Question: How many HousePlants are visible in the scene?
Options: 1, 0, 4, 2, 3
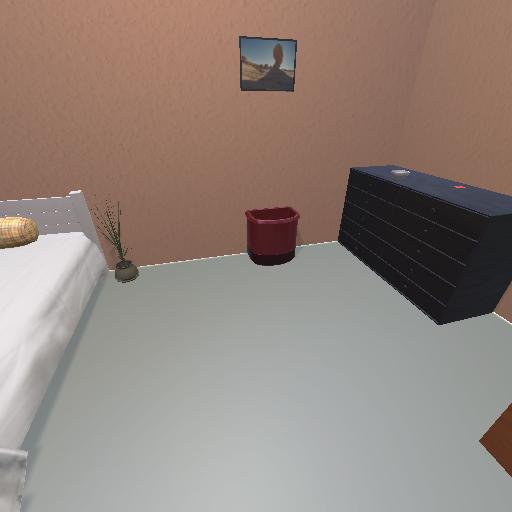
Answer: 1